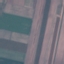
Label: AnnualCrop